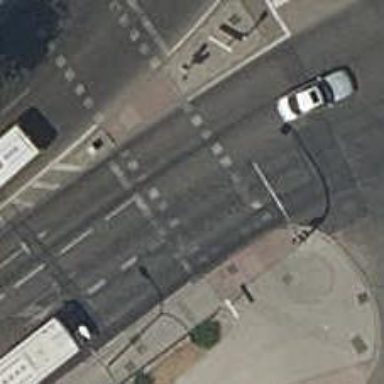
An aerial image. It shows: Road crossing with traffic signals.